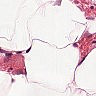
Metastatic tissue present: no